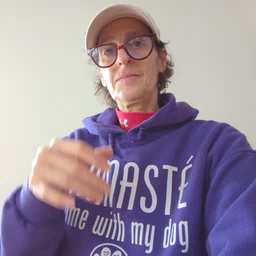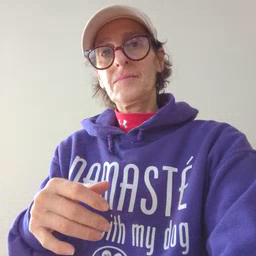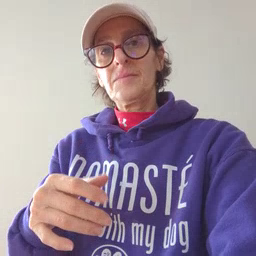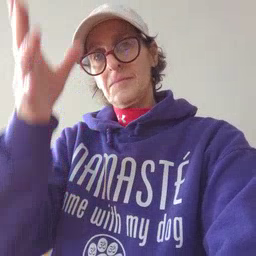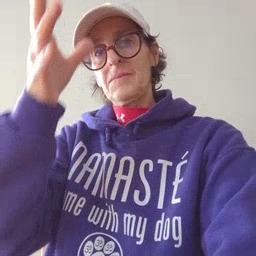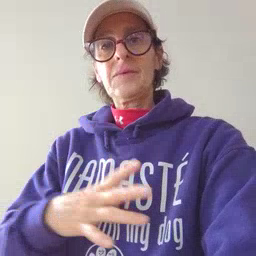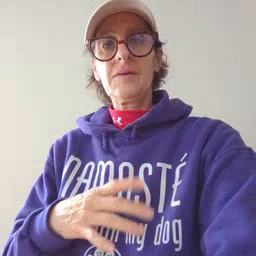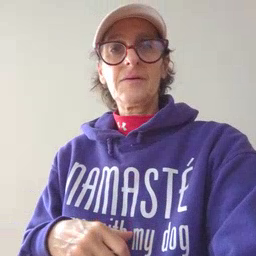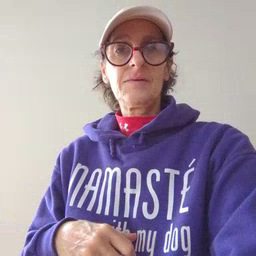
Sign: man